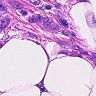
Metastatic tissue present: yes